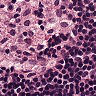
Metastatic tissue present: no